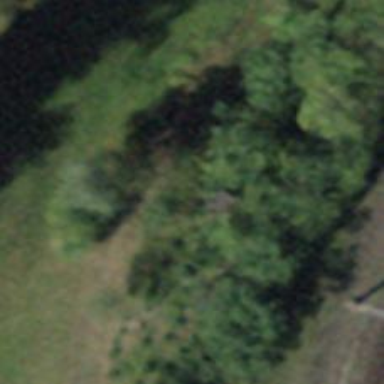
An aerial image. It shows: Grassy path.